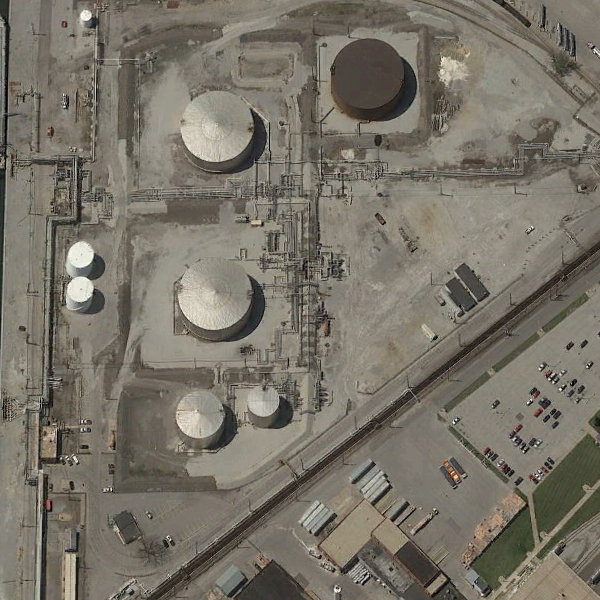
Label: StorageTanks